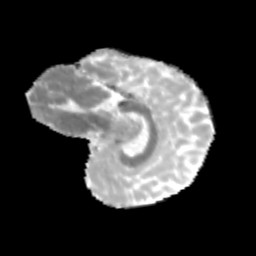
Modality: MD
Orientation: sagittal
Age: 12
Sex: female
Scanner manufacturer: siemens
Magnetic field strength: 3 T
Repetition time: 3.8 s
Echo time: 0.07 s